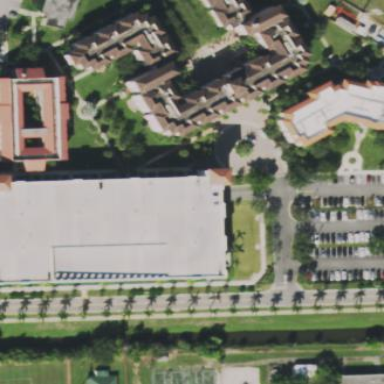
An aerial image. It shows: University building.